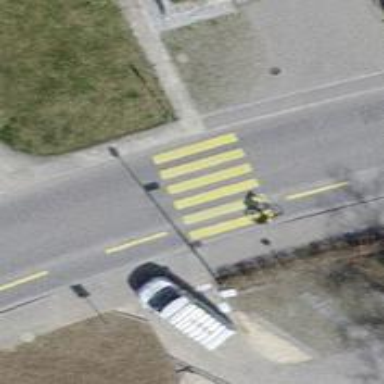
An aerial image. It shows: Footway with zebra crossing.